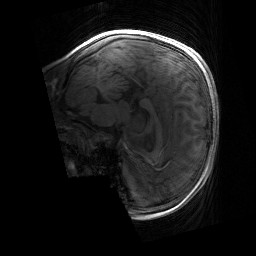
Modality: T1w
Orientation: sagittal
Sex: male
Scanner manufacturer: siemens
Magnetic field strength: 3 T
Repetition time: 1.9 s
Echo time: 0.00243 s